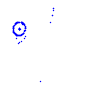
Particle: proton